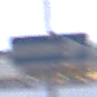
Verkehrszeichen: EinbahnstrasseRechtsweisend
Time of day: MorningAfternoon
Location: Outdoor (Urban)
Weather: Overcast
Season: NotSpecified
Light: Natural